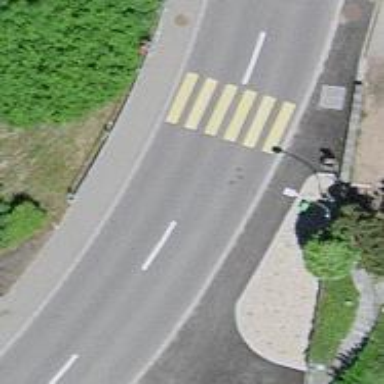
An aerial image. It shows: Zebra crossing on the road.